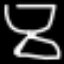
Label: hourglass